Question: I would like to display the progress like the image(except the black background that is screen color). I am using progress view for this. Here user doesn't have chance to change the progress manually.
Please help me on this.

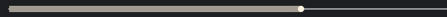
Answer: This might help someone. I have implemented this behaviour with UISlider instead of UIProgressView. UISlider solves the problem.
'''
UIImage *minImage = [[UIImage imageNamed:@"slider_minimum.png"]
resizableImageWithCapInsets:UIEdgeInsetsMake(0, 5, 0, 0)];
UIImage *maxImage = [[UIImage imageNamed:@"slider_maximum.png"]
resizableImageWithCapInsets:UIEdgeInsetsMake(0, 5, 0, 0)];
UIImage *thumbImage = [UIImage imageNamed:@"thumb.png"];
[self.uisliderObj setMaximumTrackImage:maxImage
forState:UIControlStateNormal];
[self.uisliderObj setMinimumTrackImage:minImage
forState:UIControlStateNormal];
[self.uisliderObj setThumbImage:thumbImage
forState:UIControlStateNormal];
'''
source is from this <URL>